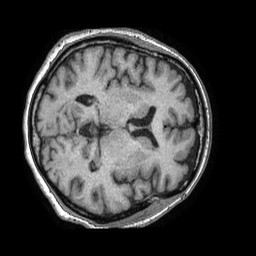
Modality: T1w
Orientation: axial
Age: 58
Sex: female
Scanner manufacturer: philips
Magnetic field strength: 1.5 T
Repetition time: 0.007531 s
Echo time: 0.003428 s